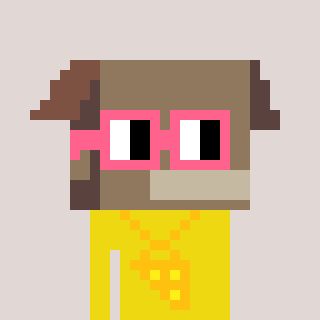
a pixel art character with square pink glasses, a box-shaped head and a yellow-colored body on a warm background